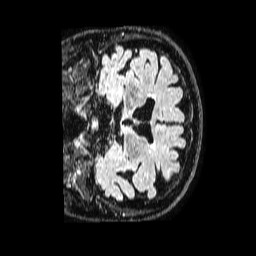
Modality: FLAIR
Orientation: coronal
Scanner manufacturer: philips
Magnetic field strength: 1.5 T
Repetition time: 4.8 s
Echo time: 0.3 s